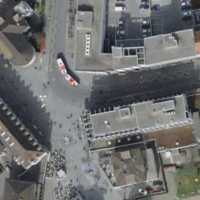
EUNIS habitat code: 54
Species observed at this site:
Passer domesticus
Datura stramonium